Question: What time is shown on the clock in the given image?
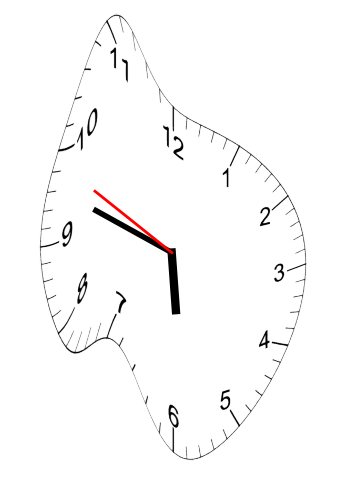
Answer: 05:47:49